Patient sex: M
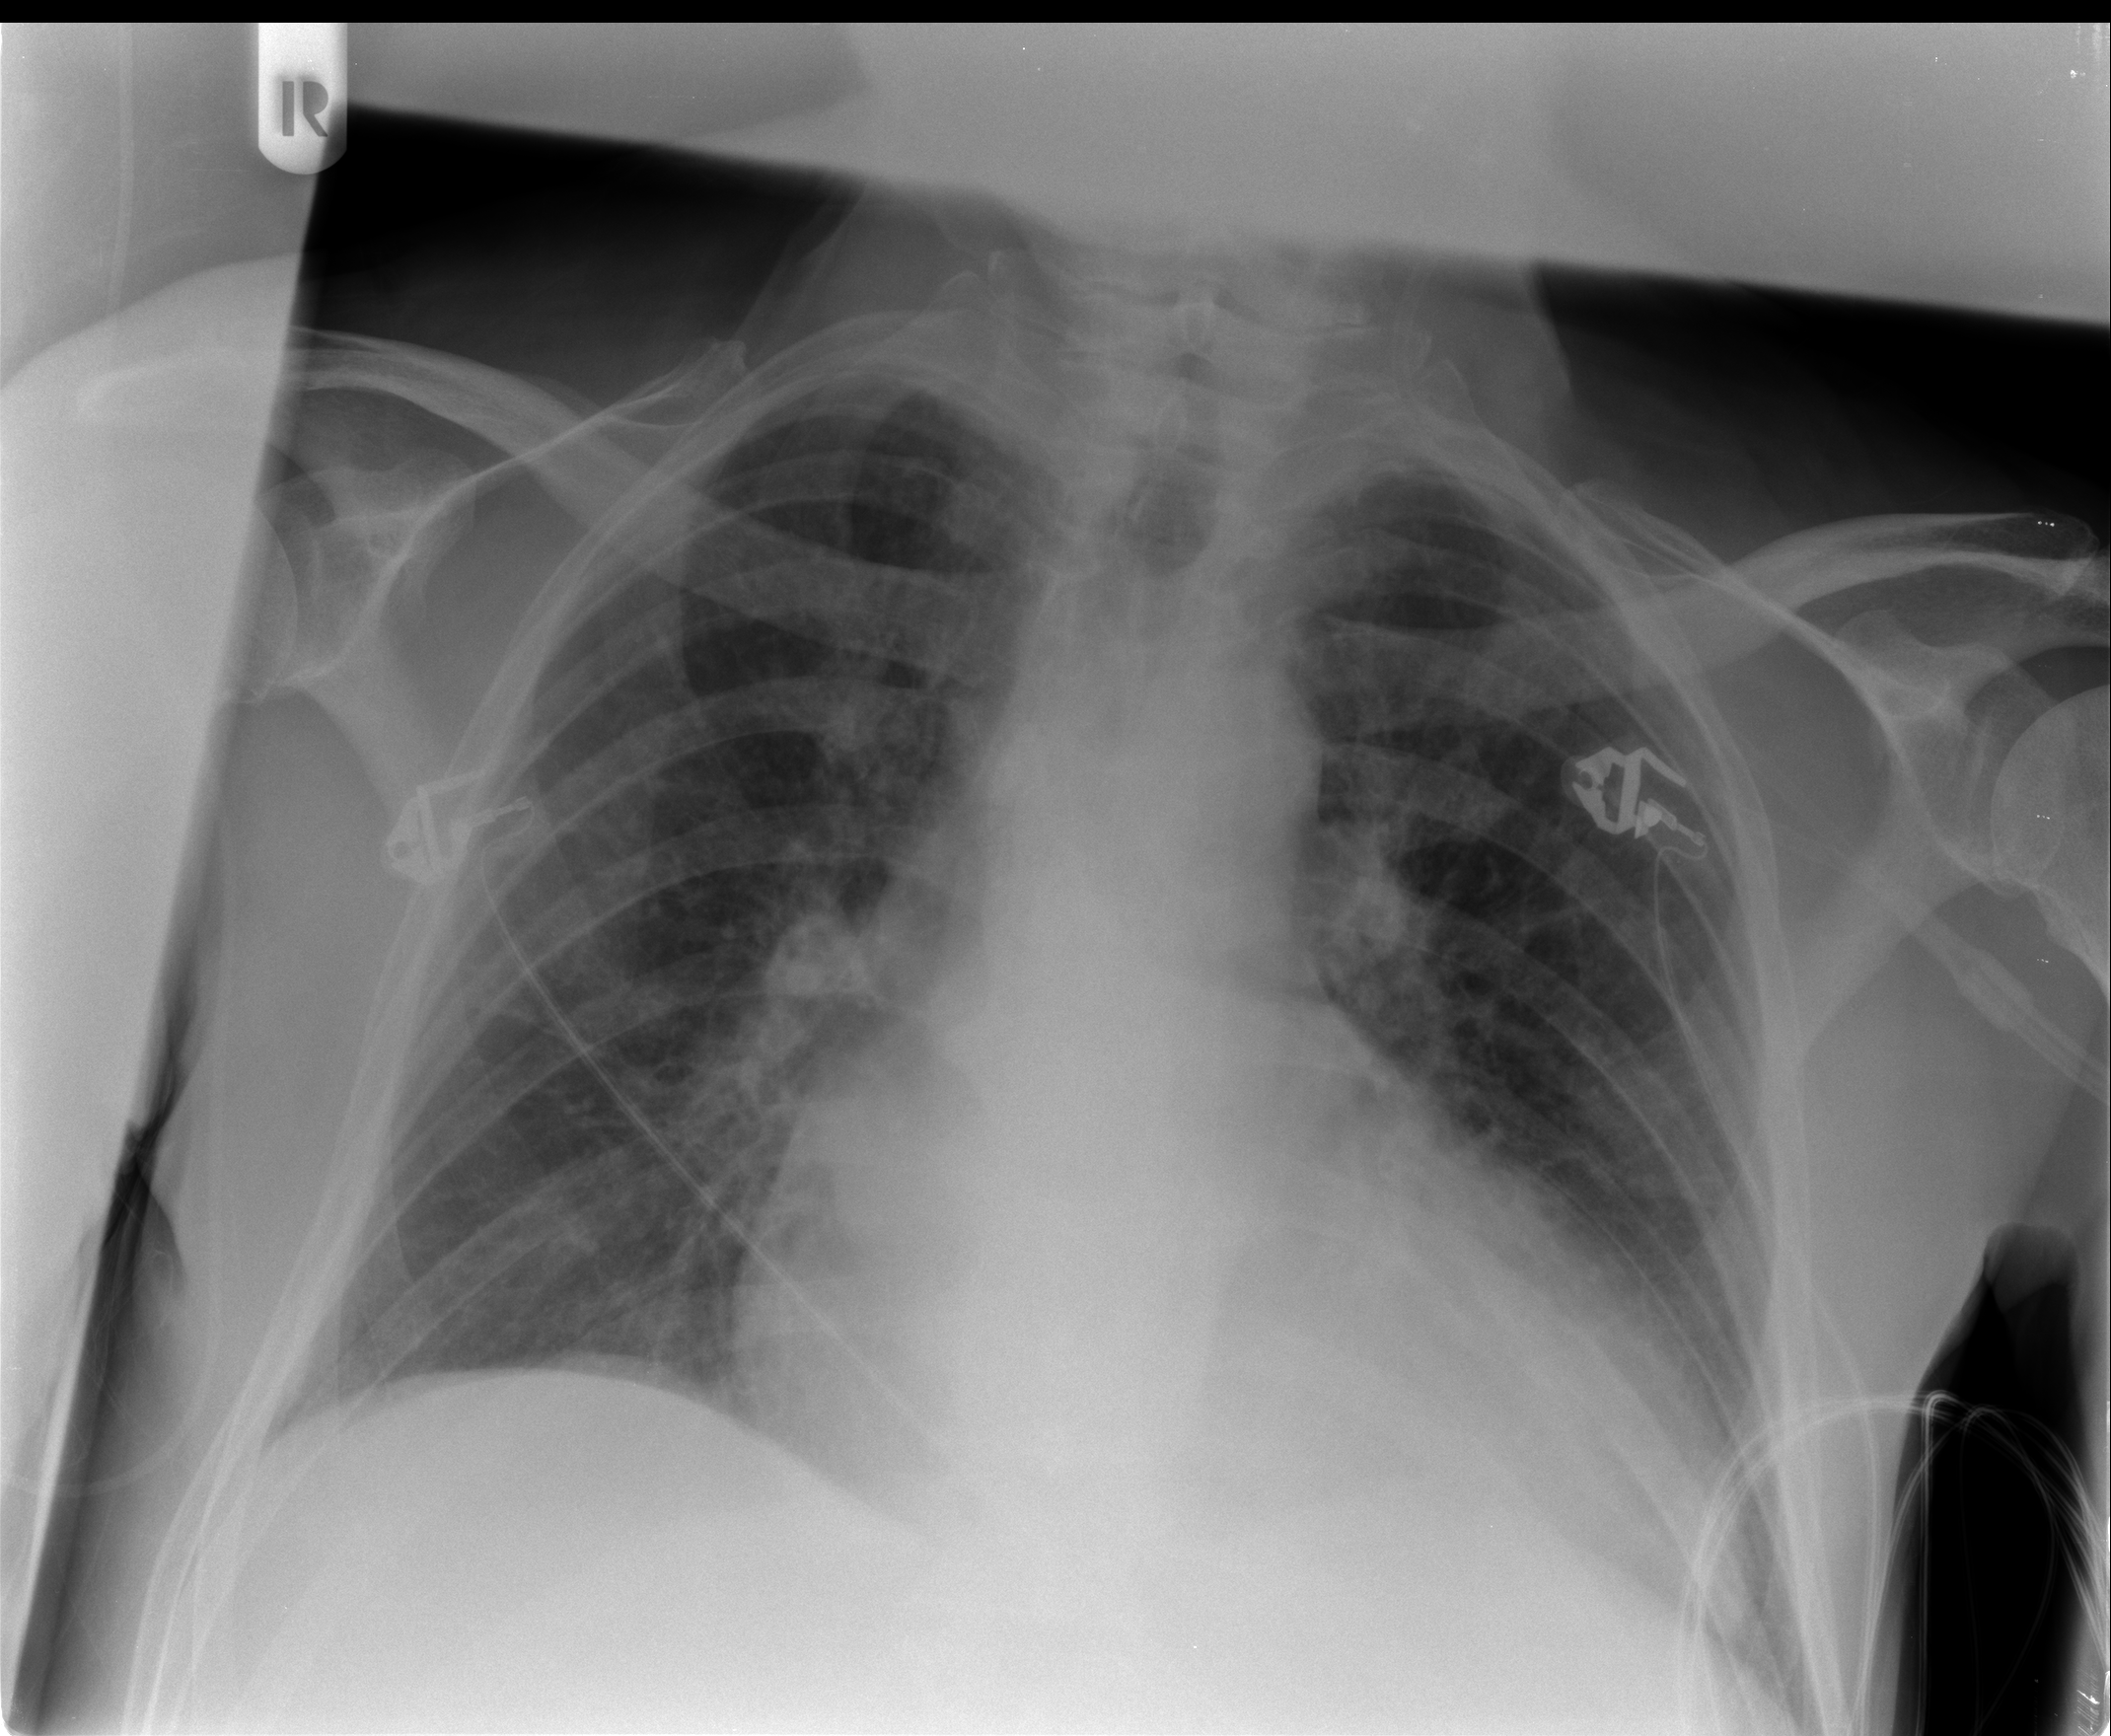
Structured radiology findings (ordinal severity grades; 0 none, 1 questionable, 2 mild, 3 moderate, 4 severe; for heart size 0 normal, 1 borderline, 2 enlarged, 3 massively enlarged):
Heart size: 3
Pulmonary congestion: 1
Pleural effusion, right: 0
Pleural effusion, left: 0
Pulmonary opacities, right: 0
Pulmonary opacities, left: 0
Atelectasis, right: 1
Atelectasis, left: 0